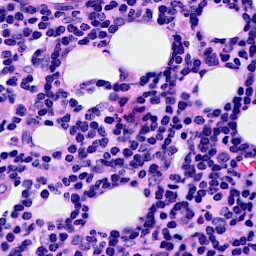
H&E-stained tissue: Breast